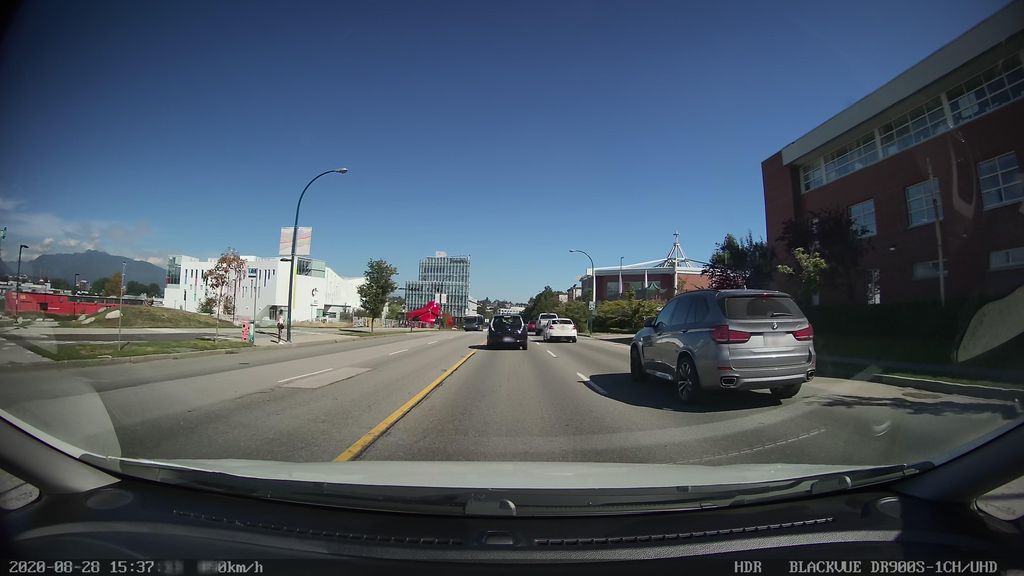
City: vancouver